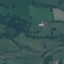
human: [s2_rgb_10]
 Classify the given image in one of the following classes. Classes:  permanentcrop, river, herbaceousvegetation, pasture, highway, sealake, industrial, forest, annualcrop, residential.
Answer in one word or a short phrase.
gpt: Pasture